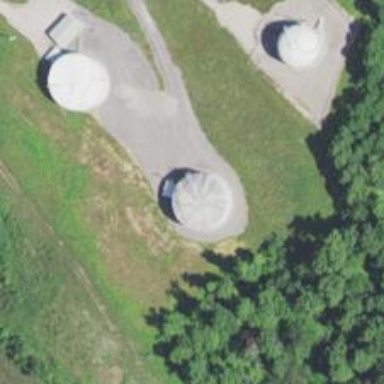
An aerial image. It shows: Storage tank with man-made structure.